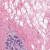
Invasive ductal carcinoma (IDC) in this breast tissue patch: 0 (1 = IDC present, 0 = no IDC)